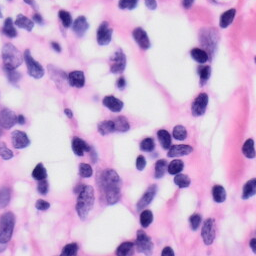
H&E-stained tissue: Skin